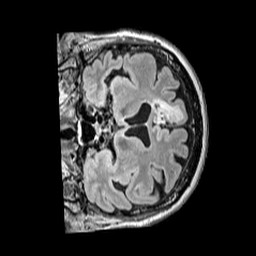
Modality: FLAIR
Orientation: coronal
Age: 76
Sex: female
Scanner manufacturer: siemens
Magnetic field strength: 3 T
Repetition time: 5 s
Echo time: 0.387 s